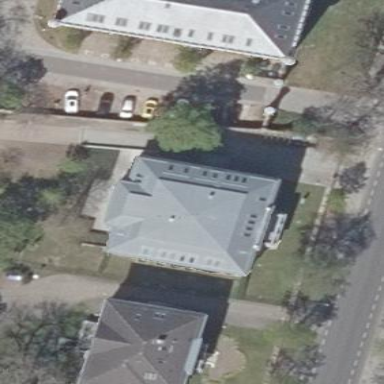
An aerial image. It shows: Office building.